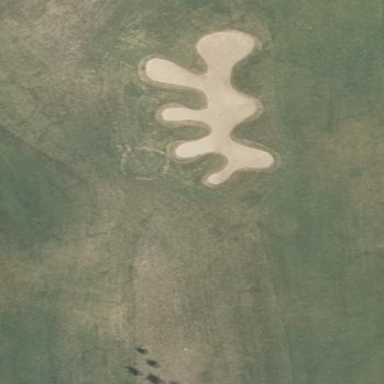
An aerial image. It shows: Sand bunker on golf course.